Question: is there a possibility to add JavaDocInformation for the Annotations that are used in Hibernate for example for Annotations like '@Entity', '@Table' etc..?
And for which jar-File I had to add these files?
Thanks in advance.

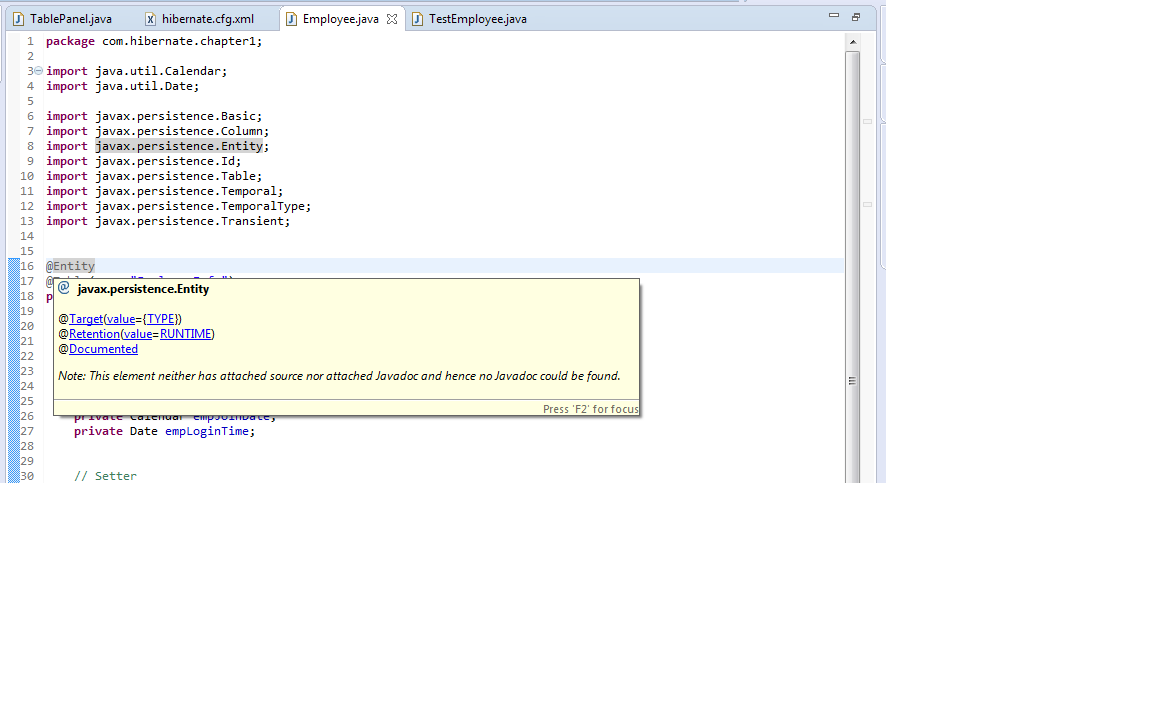
Answer: you must not use a jar. You can use a link to the online documentation. For hibernate hier is a link:<URL>
If you use eclipse, click to the project -> build path -> configure build path. Under Libraries choose the hibernate libraries, open it and click to Javadoc location -> edit. Add the link or the jar-File. Link to the jar <URL>